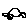
Label: car